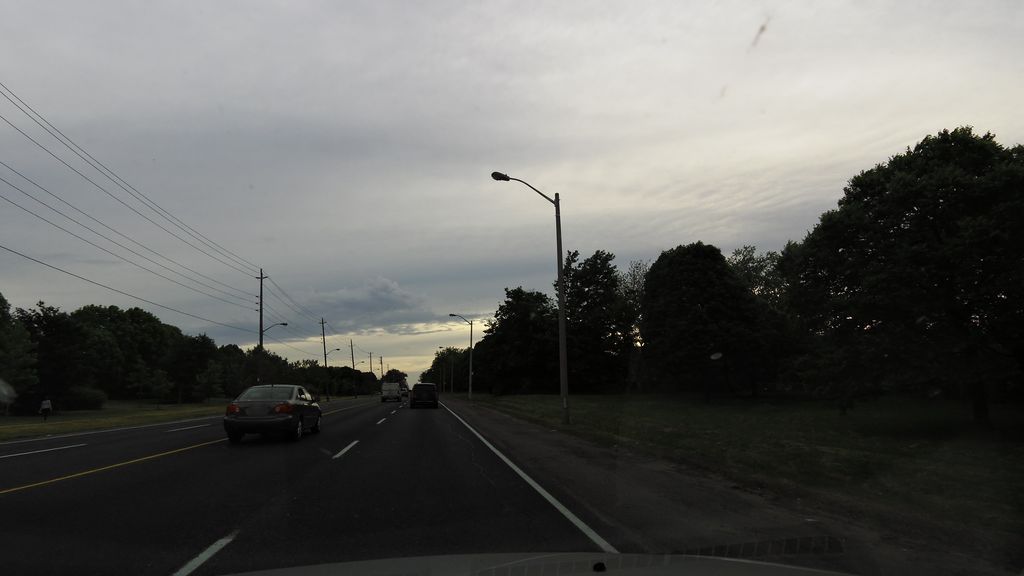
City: toronto